Question: I tried to add the "Jekyll" workflow to my repository in Github, but every time it runs it is marked as failure.
Here is an error message, I tried to remove Gemfile.lock from exclude ('_config.yml') but it didn't help... Here is a repository to which I'm trying to add a workflow: <URL>
'''
Build the site in the jekyll/builder container
##[error]Process completed with exit code 23.
Fetching i18n 0.9.5
Installing i18n 0.9.5
Using rb-fsevent 0.10.4
Using rb-inotify 0.10.1
Fetching sass-listen 4.0.0
Installing sass-listen 4.0.0
Fetching sass 3.7.4
Installing sass 3.7.4
Fetching jekyll-sass-converter 1.5.2
Installing jekyll-sass-converter 1.5.2
Using listen 3.2.1
Using jekyll-watch 2.2.1
Fetching kramdown 1.17.0
Installing kramdown 1.17.0
Using liquid 4.0.3
Using mercenary 0.3.6
Using pathutil 0.16.2
Fetching rouge 3.22.0
Installing rouge 3.22.0
Using safe_yaml 1.0.5
Fetching jekyll 3.8.7
Installing jekyll 3.8.7
Fetching jekyll-feed 0.15.0
Installing jekyll-feed 0.15.0
Using jekyll-paginate 1.1.0
There was an error while trying to write to '/srv/jekyll/Gemfile.lock'. It is
likely that you need to grant write permissions for that path.
##[error]Process completed with exit code 23.
'''

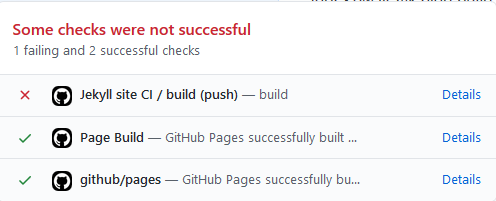
Answer: After a so many attempts to fix the tests, i finnaly find a solution, thanks you <URL>*
Here is my workflow file:
'''
name: Jekyll
on:
push:
branches: [ master ]
pull_request:
branches: [ master ]
jobs:
build:
runs-on: ubuntu-latest
steps:
- uses: actions/checkout@v2
- name: Build the site in the jekyll/builder container
run: |
docker run -v ${{ github.workspace }}:/srv/jekyll -v ${{ github.workspace }}/_site:/srv/jekyll/_site jekyll/builder:latest /bin/bash -c "chmod a+w /srv/jekyll/Gemfile.lock && chmod 777 /srv/jekyll && jekyll build --future"
'''
and my 'Gemfile':
'''
source "https://rubygems.org"
ruby RUBY_VERSION
gem "jekyll", "~> 3.8.5"
gem "minima", "~> 2.5", ">= 2.5.1"
group :jekyll_plugins do
gem "jekyll-feed", "~> 0.6"
gem "jekyll-paginate", "~> 1.1"
end
'''
* Answer in comment: "<URL> you have my google search. I literally just took the error and pasted into google."